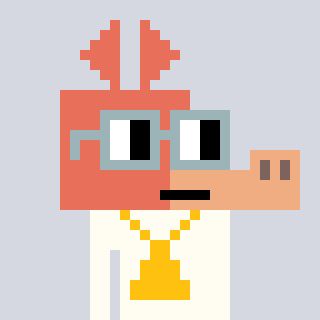
a pixel art character with square dark gray glasses, a aardvark-shaped head and a grayscale-colored body on a cool background